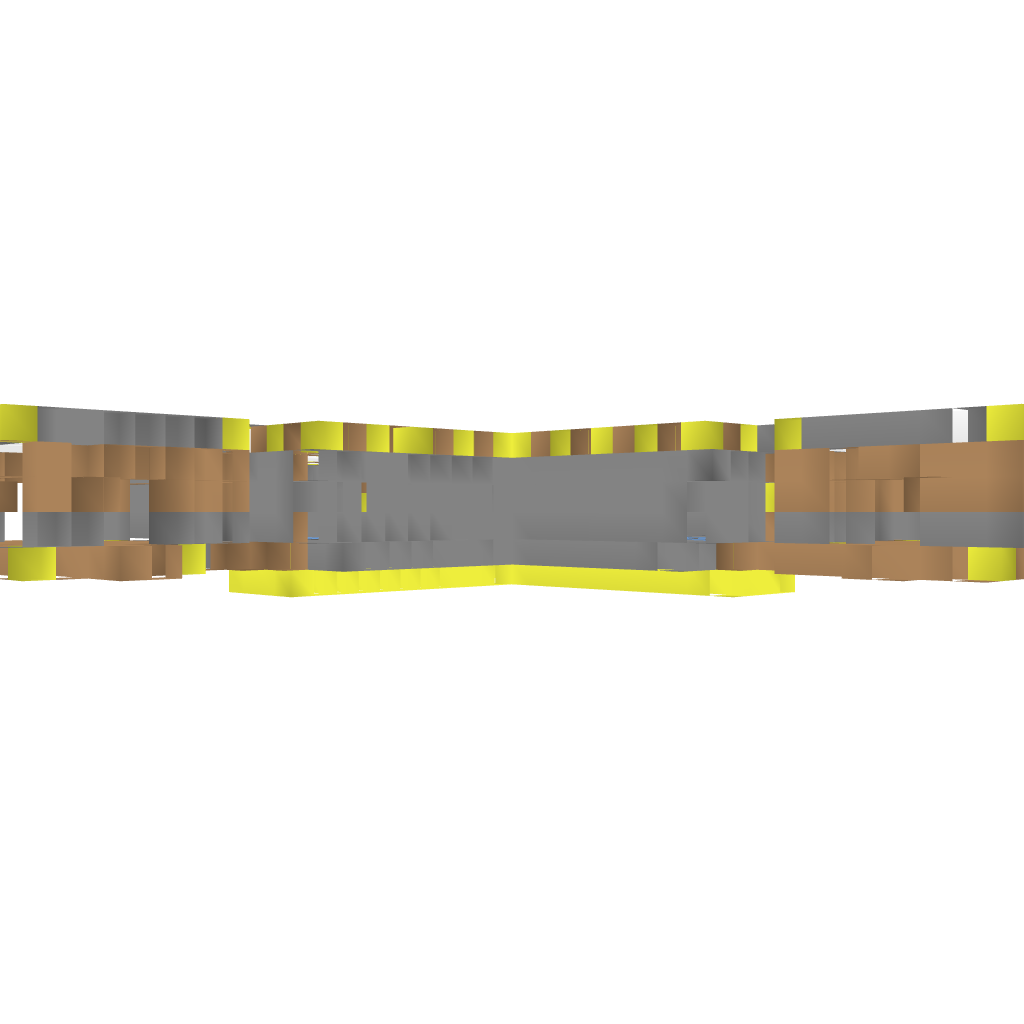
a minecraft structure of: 5 blocks high structure